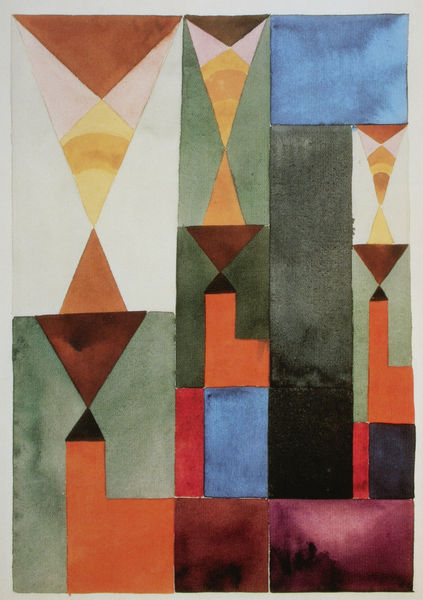
Titel: Vertikal-Horizontale Komposition mit Dreiecken
Künstler: Sophie Taeuber-Arp
Standort: Remagen-Rolandseck
Institution: Stiftung Hans Arp und Sophie Taeuber-Arp e.V., Arp-Museum
Schlagwörter: blau, weiß, aquarell, dreieck, gelb, grün, kirchturm, braun, orange, schwarz, rot, kirche, rosa, zart, studie, abstrakt, farben, flächen, formen, wasserfarbe, abstraktion, kirchen, rechtecke, wasserfarben, rechteck, farbflächen, macke, geometrisch, verschwommen, quader, rotbraun, konstruktion, dreiecke, kanten, verlaufen, geometrie, quadrat, klee, wiederholung, gouache, geometrische formen, sanduhr, geometrische figuren, dunlkelgrün